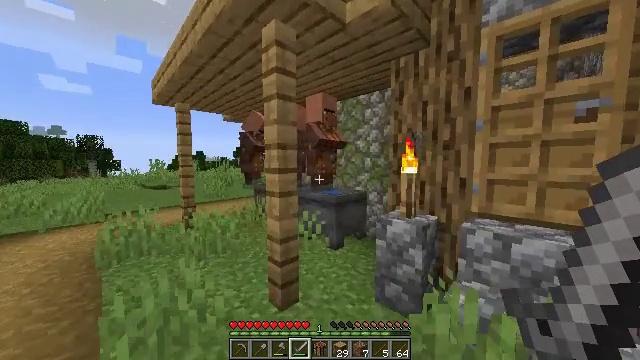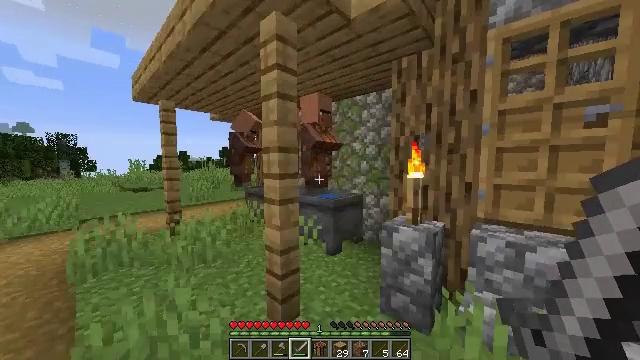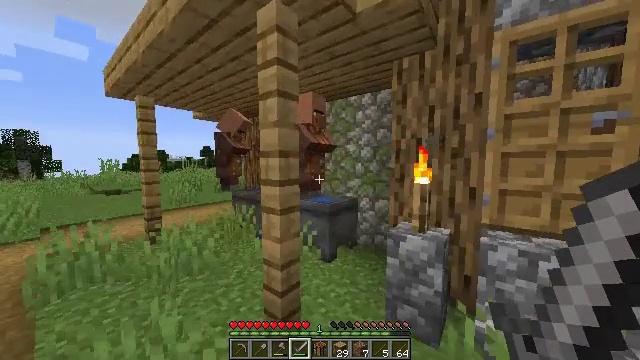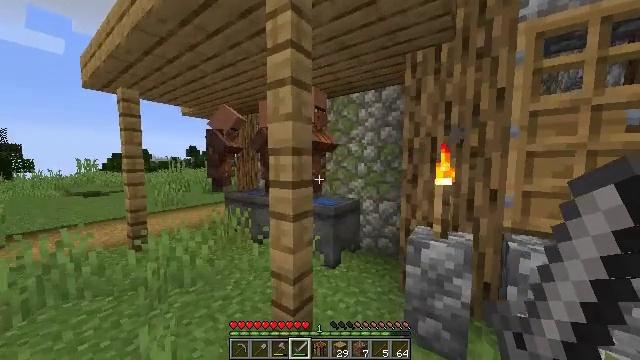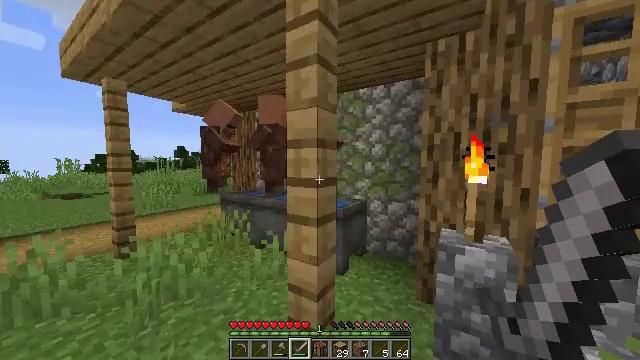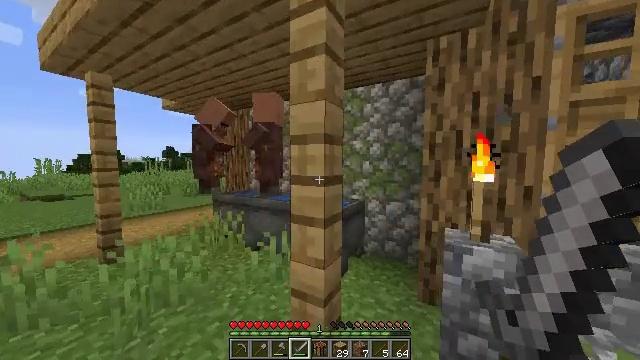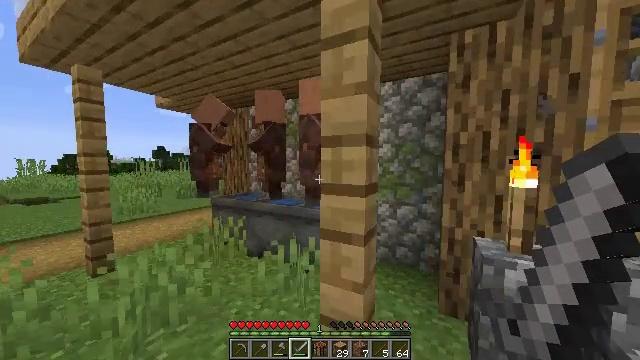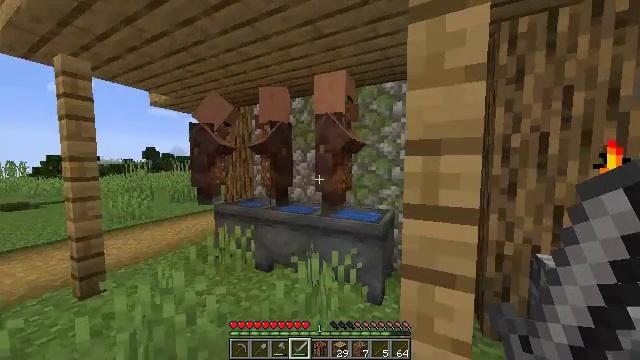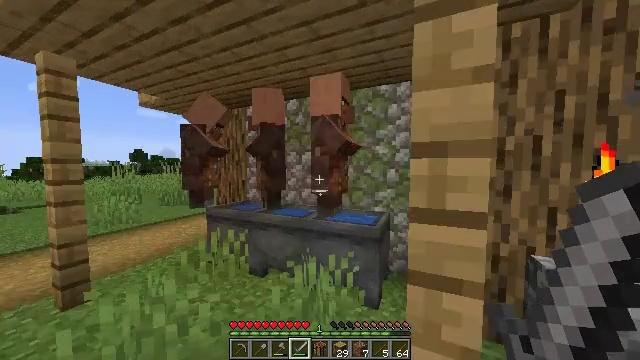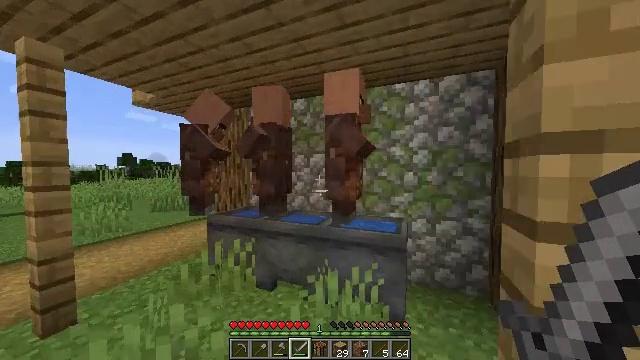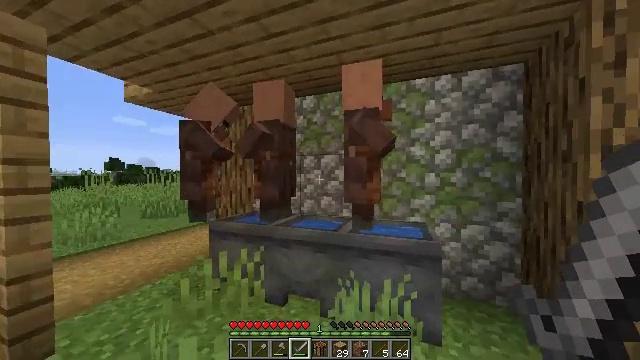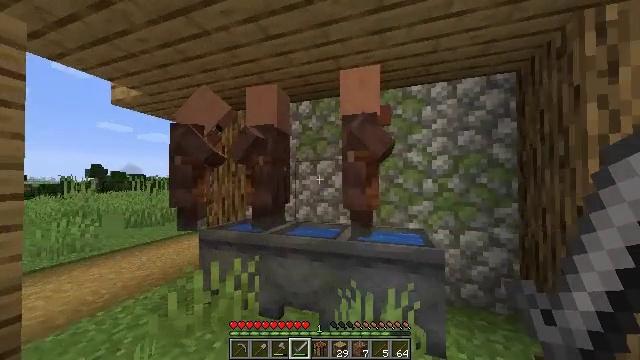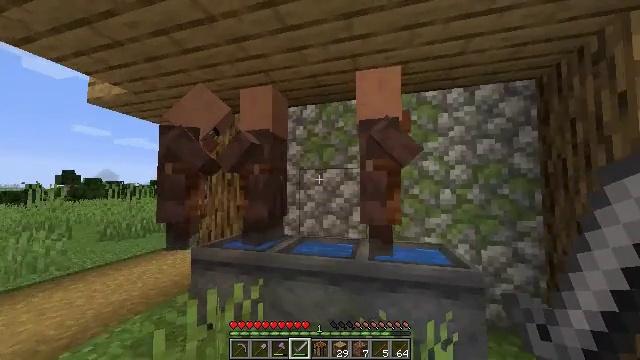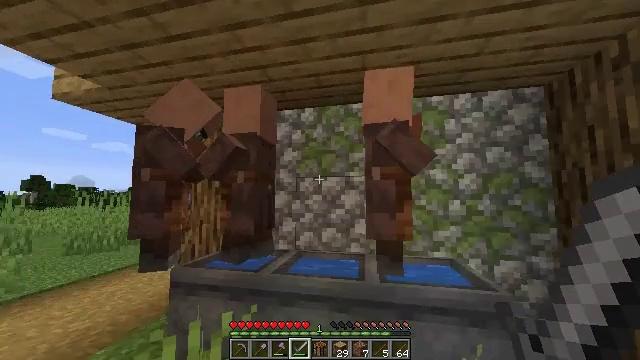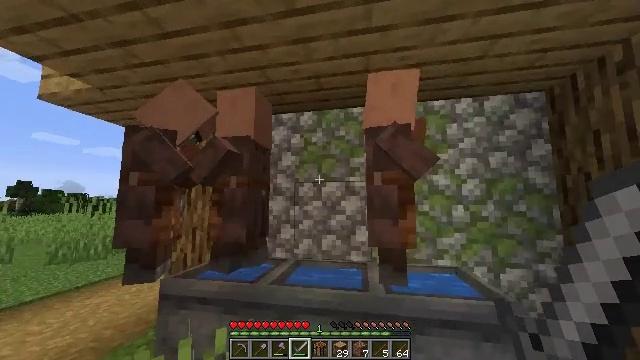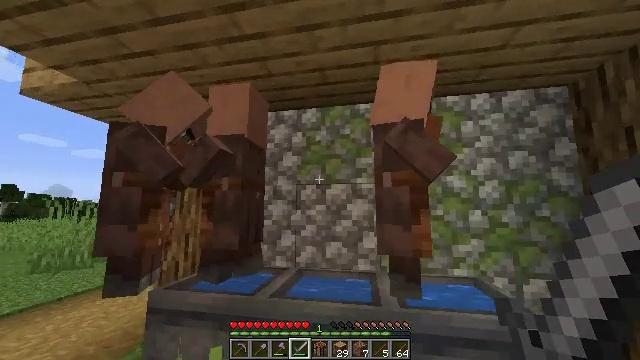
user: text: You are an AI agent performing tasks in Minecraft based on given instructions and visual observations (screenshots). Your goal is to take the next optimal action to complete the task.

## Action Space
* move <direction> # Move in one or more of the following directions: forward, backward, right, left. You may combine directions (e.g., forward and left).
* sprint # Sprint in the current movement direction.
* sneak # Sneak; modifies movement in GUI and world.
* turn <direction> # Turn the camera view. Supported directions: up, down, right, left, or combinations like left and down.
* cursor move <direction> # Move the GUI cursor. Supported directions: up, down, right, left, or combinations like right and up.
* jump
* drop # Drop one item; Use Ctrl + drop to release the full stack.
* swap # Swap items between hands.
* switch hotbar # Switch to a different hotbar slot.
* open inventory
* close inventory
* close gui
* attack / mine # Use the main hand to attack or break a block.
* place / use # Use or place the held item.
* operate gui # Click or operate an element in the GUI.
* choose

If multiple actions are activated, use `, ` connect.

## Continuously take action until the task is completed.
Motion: motion action
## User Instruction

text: Remove the cauldron from its current position.
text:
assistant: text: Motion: move forward and move left, sprint, turn right
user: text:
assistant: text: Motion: move forward and move left, sprint, turn right
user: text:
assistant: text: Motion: move forward and move left, sprint, turn right
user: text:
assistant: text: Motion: move forward and move left, sprint, turn right
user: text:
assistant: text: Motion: move forward and move left, turn right
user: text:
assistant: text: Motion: move forward and move left, turn right
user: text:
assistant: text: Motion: move forward and move left, turn right
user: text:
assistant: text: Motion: move forward and move left, turn right
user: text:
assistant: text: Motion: move forward and move left, turn right
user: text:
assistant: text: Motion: move forward and move left, turn right and up
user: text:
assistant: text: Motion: move forward and move left, turn right and up
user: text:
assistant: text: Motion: move forward and move left, turn right and up
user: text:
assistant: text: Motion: move forward, turn right and up
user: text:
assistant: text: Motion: turn right and up
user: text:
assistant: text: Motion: no_op
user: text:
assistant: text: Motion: turn up
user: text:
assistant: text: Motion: turn left and up
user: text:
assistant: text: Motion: turn left and up
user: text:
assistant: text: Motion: turn left
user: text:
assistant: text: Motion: turn left, use / place
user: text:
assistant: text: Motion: use / place
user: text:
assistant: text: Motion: use / place
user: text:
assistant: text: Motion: use / place
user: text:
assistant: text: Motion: no_op
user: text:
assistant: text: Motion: open gui
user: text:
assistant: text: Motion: no_op
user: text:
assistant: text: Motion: no_op
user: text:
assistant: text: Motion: no_op
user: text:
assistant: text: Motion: no_op
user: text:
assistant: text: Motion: no_op